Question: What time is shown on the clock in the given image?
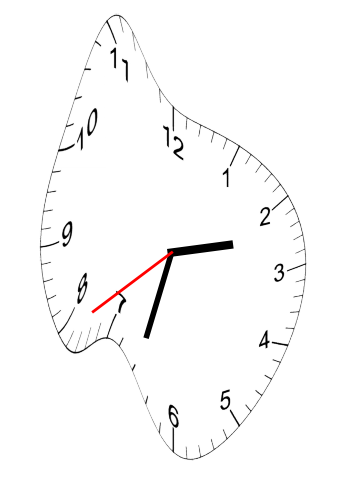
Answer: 02:32:39